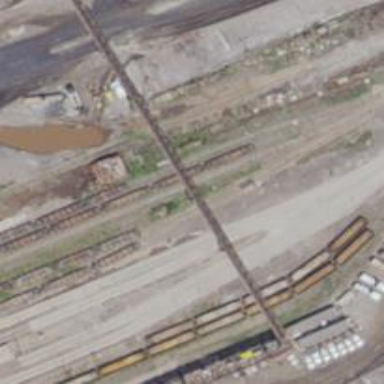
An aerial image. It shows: Railway spur service.